Question: Route-
'''
app.post('/add-product',(req,res)=>{
var image=randomstring.generate({
length: 12
});
var form = new formidable.IncomingForm();
form.parse(req, function (err, fields, files) {
var oldpath = files.pimage.path;
var newpath = __dirname;
var path=newpath.split('controllers');
path=path[0]+'/public/productimages/'+image+".jpg";
fs.readFile(oldpath, function (err, data) {
if (err) throw err;
// Write the file
fs.writeFile(path, data, function (err) {
if (err) throw err;
});
});
});
});
'''
Got some problem with uploading images to Heroku server, on Localhost everything work great. But on Heroku when I upload image, my app is getting crashed on these lines.
'''
fs.writeFile(path, data, function (err) {
if (err) throw err;
});
'''
Heroku log screenshot:

After changing '/public.....' to 'public/productimages/....'
I am getting :
no such file or directory, open '/app/public/productimages/8sRueNlG2k3F.jpg'
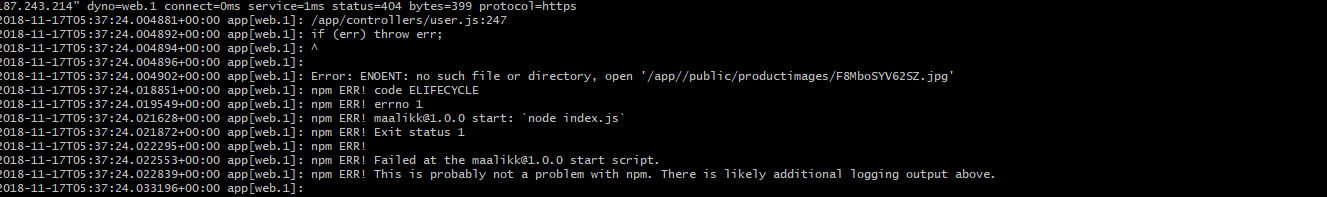
Answer: These errors are typically caused by the target directory (in your case, '/app/public/productimages/') not yet existing.
You can use a package like <URL>.